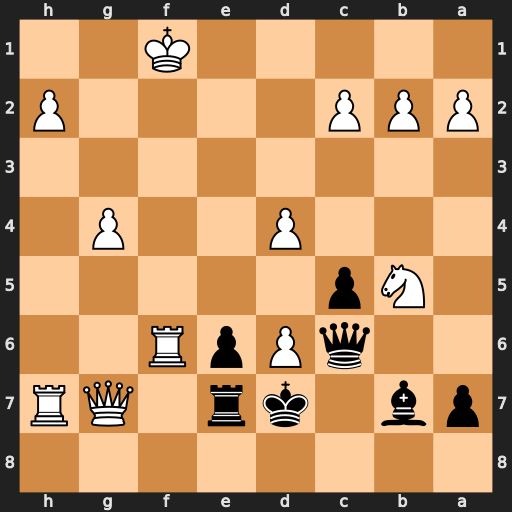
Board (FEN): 8/pb1kr1QR/2qPpR2/1Np5/3P2P1/8/PPP4P/5K2
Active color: b
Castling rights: -
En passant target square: -
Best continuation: Qxb5+ Kf2 Rxg7 Rxg7+ Kxd6